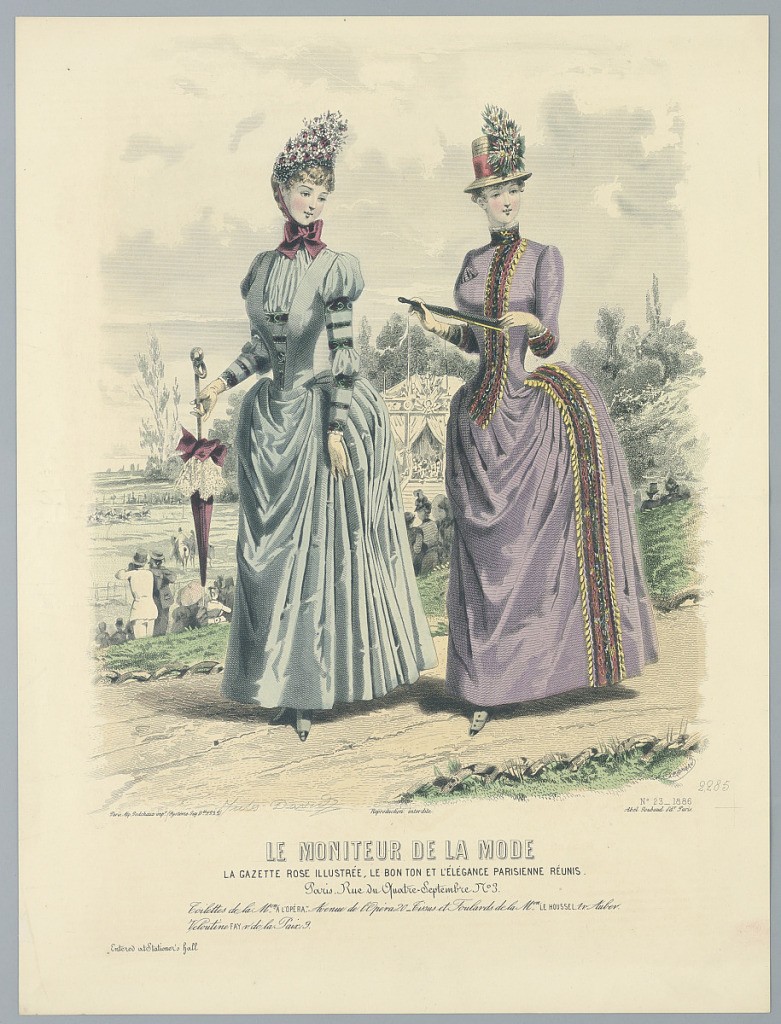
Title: Fashion Plate from Le Moniteur de la Mode
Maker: J. Bonnard, French, active 19th c.
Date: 1886
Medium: Engraving, brush and watercolor on paper
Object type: Print
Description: Two women above a polo (?) ground. One in blue, the other violet. Artists' and publisher's names and date below. Description on verso.